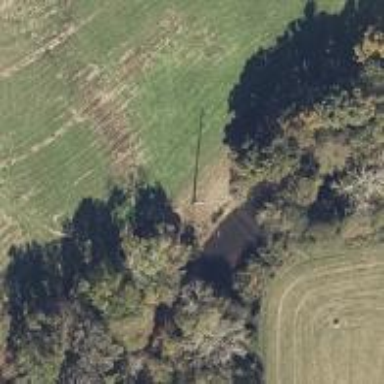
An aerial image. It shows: Power pole.